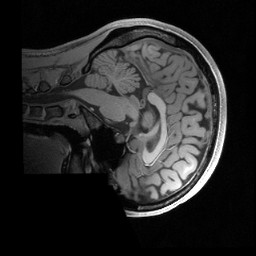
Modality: T1w
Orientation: sagittal
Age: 21
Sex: female
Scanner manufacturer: siemens
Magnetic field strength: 3 T
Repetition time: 2.4 s
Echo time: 0.00224 s